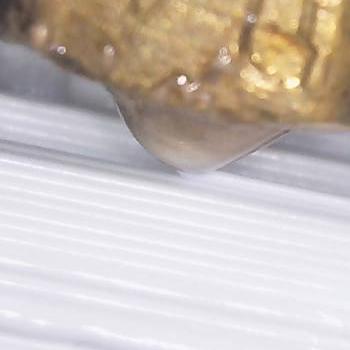
Flow rate: 66%